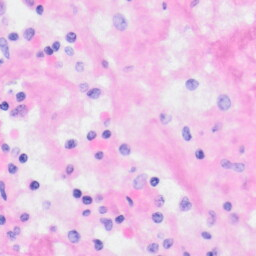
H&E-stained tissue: Kidney